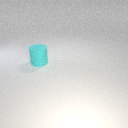
large cyan rubber cylinder